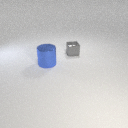
large blue metal cylinder to the left of small gray metal cube